Question: There have been other questions asked about this calendar example:
<URL>.
I'm adapting this example for my purposes.
I added a DIV to the page and I want the SVGs to go into that div.
Here is my modified snippet:
'''
var svg = d3.select("#chart")
.data(d3.range(2013, 2015))
.enter().append("svg")
.attr("width", width)
.attr("height", height)
.attr("class", "RdYlGn")
.append("g")
.attr("transform", "translate(" + ((width - cellSize * 53) / 2) + "," + (height - cellSize * 7 - 1) + ")");
'''
It actually still works but the SVGs don't go into the DIV.
You can see my example Plunker here: <URL>
Here is what the code looks like:

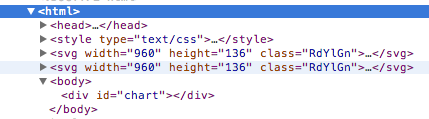
Answer: You are missing a '.selectAll('svg')' after selecting the 'div'.
'''
var svg = d3.select("#chart")
.selectAll('svg') // <-- You want to operate on set of SVG elements
.data(d3.range(2013, 2015))
.enter().append("svg")
'''
Working demo: <URL>
Also, as a general rule, it is best to run your Javascript code which changes the DOM the DOM has loaded. I have moved the 'script' tag which ran your code to the bottom of the 'body' tag so that the 'div#chart' has been put into the DOM for 'd3.select('#chart')' to find.